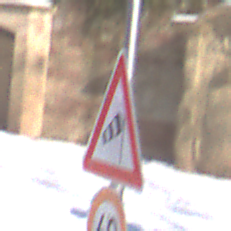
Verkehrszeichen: SeitenwindVonRechts
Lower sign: Geschwindigkeit60
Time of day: MorningAfternoon
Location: Outdoor (Special)
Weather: Clear
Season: Winter
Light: Natural